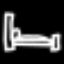
Label: bed